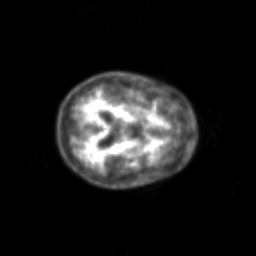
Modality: PET
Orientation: axial
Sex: female
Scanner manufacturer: siemens